Question: I'm trying to create a user control that has a 'Grid' with two rows.
the first row for a title and the second one for a content that will be defined outside the user control such as a 'Button' in our example.
Somehow I didn't get it to work.
UserControl1 xaml:
'''
<Grid Background="LightBlue">
<Grid.RowDefinitions>
<RowDefinition Height="50" />
<RowDefinition Height="*" />
</Grid.RowDefinitions>
<TextBlock Text="Title" FontSize="30" Margin="10,0,0,0"/>
</Grid>
'''
MainWindow xaml:
'''
<Grid>
<local:UserControl1>
<Button>Click me</Button>
</local:UserControl1>
</Grid>
'''
The picture below should explain what's my problem:

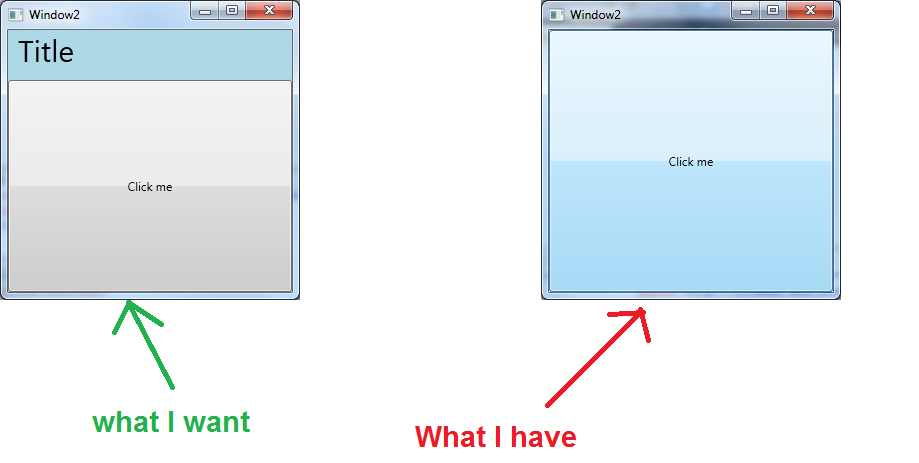
Answer: The following code
'''
<local:UserControl1>
<Button>Click me</Button>
</local:UserControl1>
'''
Means that you set 'UserControl1''s Content property to be that button. This button simply replaces that 'UserControls1''s markup. So all the things that you have in UserControl1.xaml are not there any more.
If you want your UserControl to host some markup that will be set somewhere outside of it, you can add a 'DependencyProperty' to it, for example:
'''
/// <summary>
/// Gets or sets additional content for the UserControl
/// </summary>
public object AdditionalContent
{
get { return (object)GetValue(AdditionalContentProperty); }
set { SetValue(AdditionalContentProperty, value); }
}
public static readonly DependencyProperty AdditionalContentProperty =
DependencyProperty.Register("AdditionalContent", typeof(object), typeof(UserControl1),
new PropertyMetadata(null));
'''
And add some element to it's markup to host that additional content. Here's an example extending the markup you provided:
'''
<UserControl ... Name="userControl">
<Grid Background="LightBlue">
<Grid.RowDefinitions>
<RowDefinition Height="50" />
<RowDefinition Height="*" />
</Grid.RowDefinitions>
<TextBlock Text="Title" FontSize="30" Margin="10,0,0,0"/>
<ContentPresenter Content="{Binding AdditionalContent, ElementName=userControl}" />
</Grid>
</UserControl>
'''
Now you can use it as following:
'''
<local:UserControl1>
<local:UserControl1.AdditionalContent>
<Button>Click me</Button>
</local:UserControl1.AdditionalContent>
</local:UserControl1>
'''